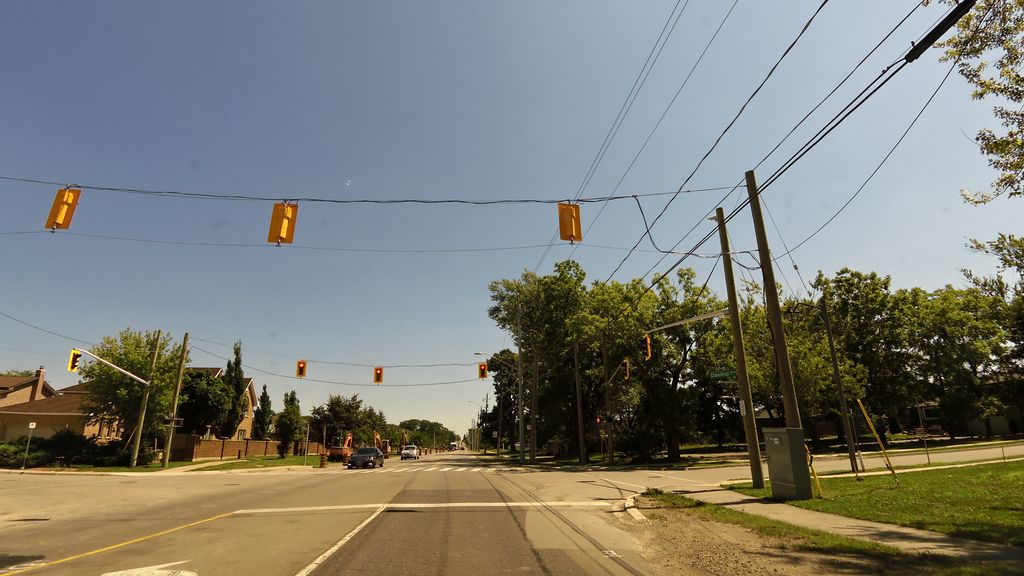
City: hamilton